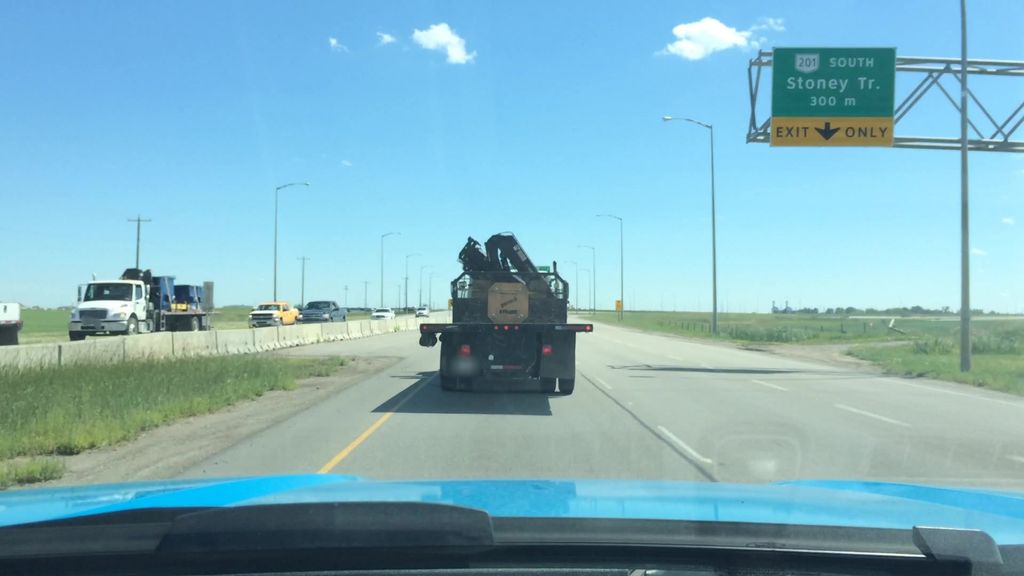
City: calgary